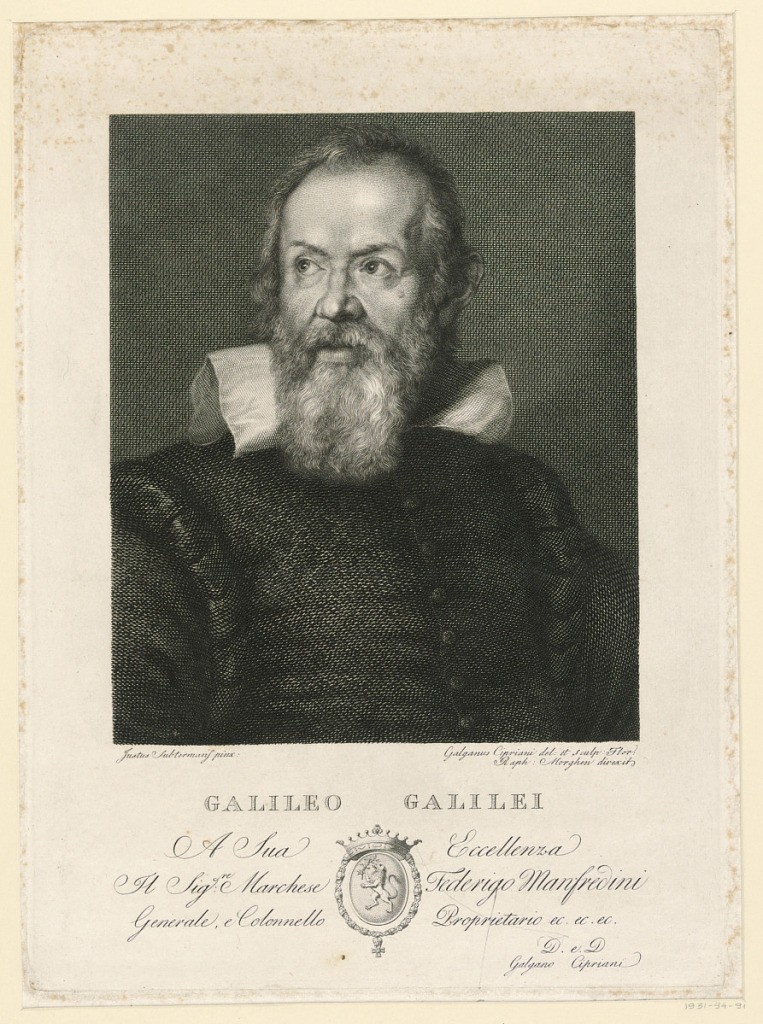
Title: Portrait of Galileo Galilei (1562-1642)
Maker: Galgano Cipriani
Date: ca. 1800
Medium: Engraving on paper
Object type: Print
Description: Half-length portrait in frontal view. The head slightly turned to left. Dedicated to Marquis Federigo Manfredini.